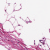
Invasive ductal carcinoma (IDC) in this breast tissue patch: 0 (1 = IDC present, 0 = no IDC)